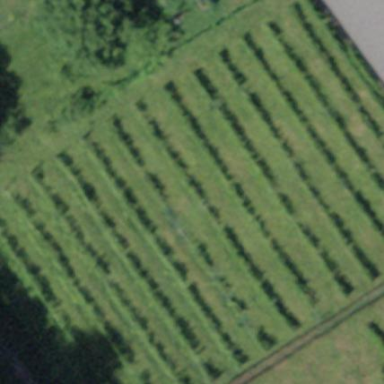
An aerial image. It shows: Beautiful vineyard in the countryside.